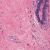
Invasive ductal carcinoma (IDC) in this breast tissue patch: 0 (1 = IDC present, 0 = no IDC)